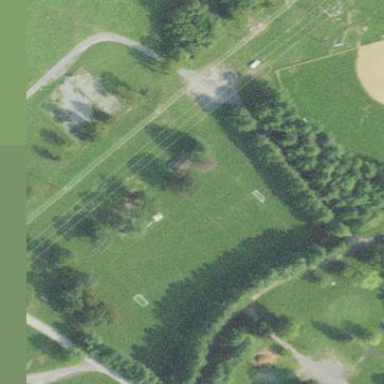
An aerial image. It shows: Soccer pitch for outdoor sports and leisure activities.